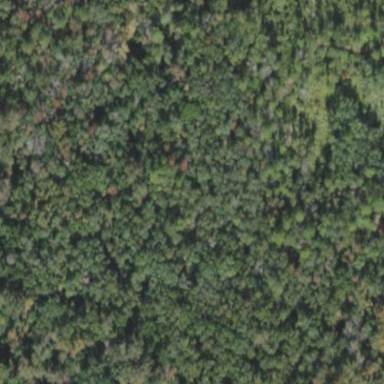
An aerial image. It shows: Mixed woodland with various types of leaves.